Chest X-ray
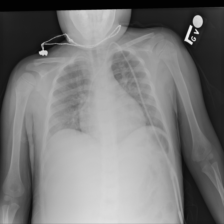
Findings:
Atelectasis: negative
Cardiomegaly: negative
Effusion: negative
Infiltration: negative
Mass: negative
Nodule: negative
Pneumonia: negative
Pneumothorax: negative
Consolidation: negative
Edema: negative
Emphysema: negative
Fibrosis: negative
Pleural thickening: negative
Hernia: negative